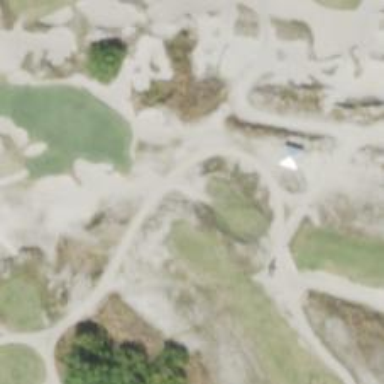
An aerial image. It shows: Path for both road and golf.